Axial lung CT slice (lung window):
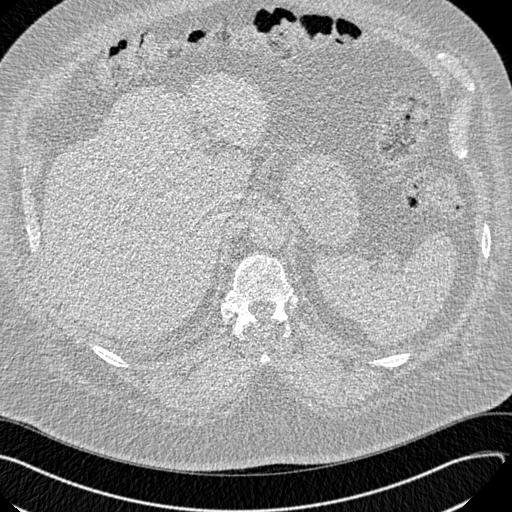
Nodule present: no